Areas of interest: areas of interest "Comprehensive Gymnasium"
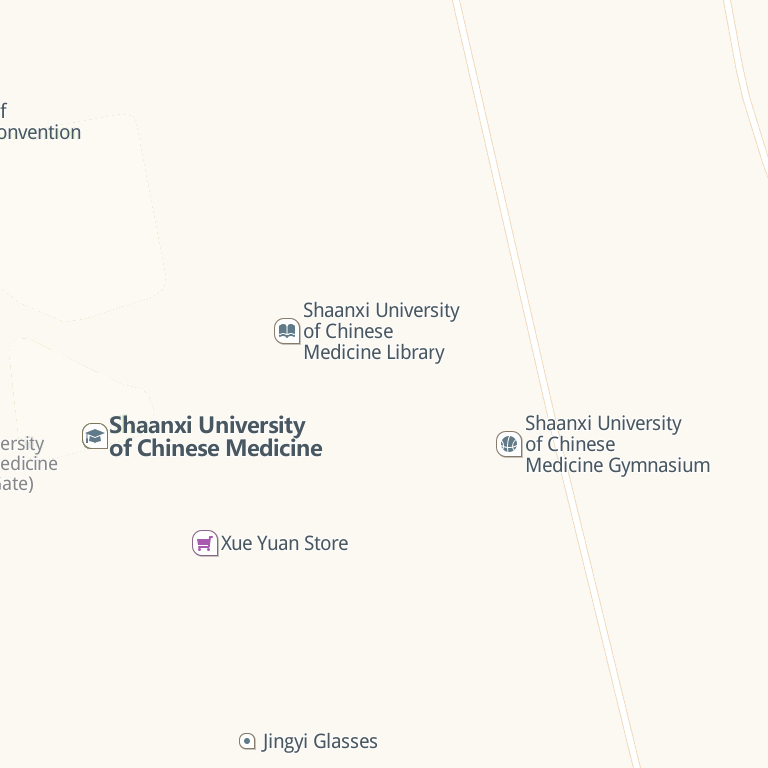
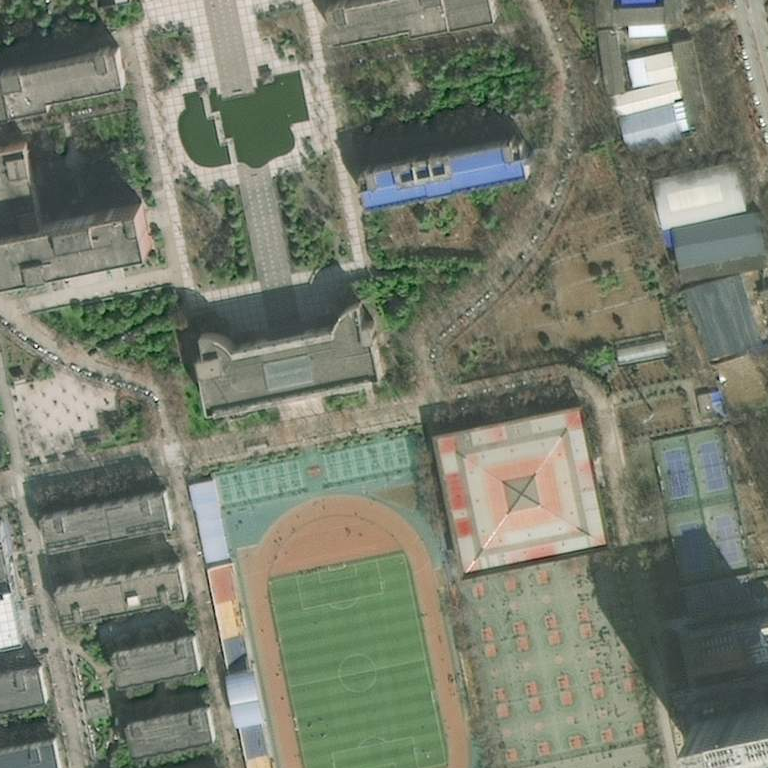